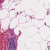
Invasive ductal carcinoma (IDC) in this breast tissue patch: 0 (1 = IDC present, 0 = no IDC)